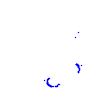
Particle: proton